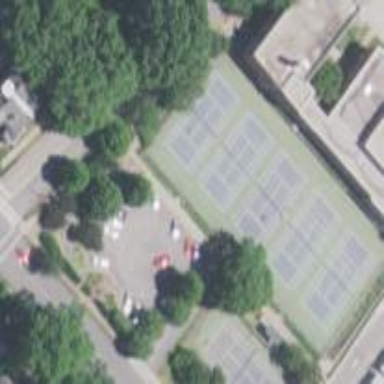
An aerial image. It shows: Tennis court in leisure pitch.